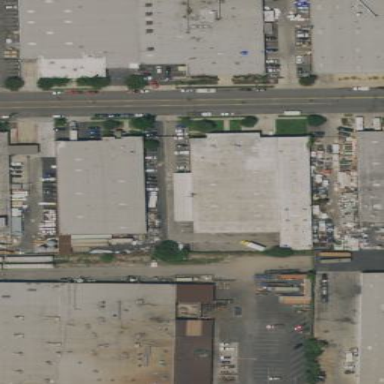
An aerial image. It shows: Warehouse building.